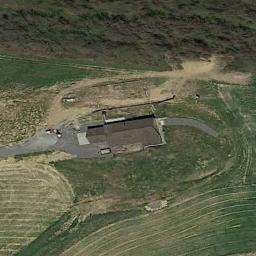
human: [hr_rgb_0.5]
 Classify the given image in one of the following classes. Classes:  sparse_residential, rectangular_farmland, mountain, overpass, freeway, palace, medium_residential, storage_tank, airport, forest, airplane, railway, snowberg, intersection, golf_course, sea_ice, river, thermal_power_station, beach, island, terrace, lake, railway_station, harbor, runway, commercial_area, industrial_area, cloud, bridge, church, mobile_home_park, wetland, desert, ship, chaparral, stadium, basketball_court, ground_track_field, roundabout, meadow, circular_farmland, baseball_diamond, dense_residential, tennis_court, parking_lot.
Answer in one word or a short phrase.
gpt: sparse_residential